Question: I got a message for my IPad only app
Missing recommended icon file - The bundle does not contain an app icon for iPad of exactly '152x152' pixels, in .png format
I did include a icon-76.png and a icon-76@2x.png of exactly 152x152
and I included icon-76.png in my info.plist
Is this a bug of mine or of theirs ?
My question is similar to others but I could not find the same

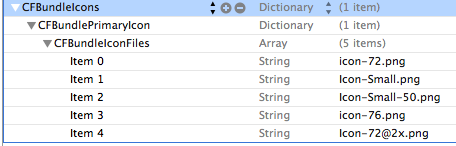
Answer: It was really obvious in the end I had mixed up my upper and lower case i
I named all my icons correctly and stopped mixing upper and lower case I found the problem.
Also Xcode 5 makes it much easier to spot the mistake.